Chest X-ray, AP view. Patient: 4 years old, sex F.
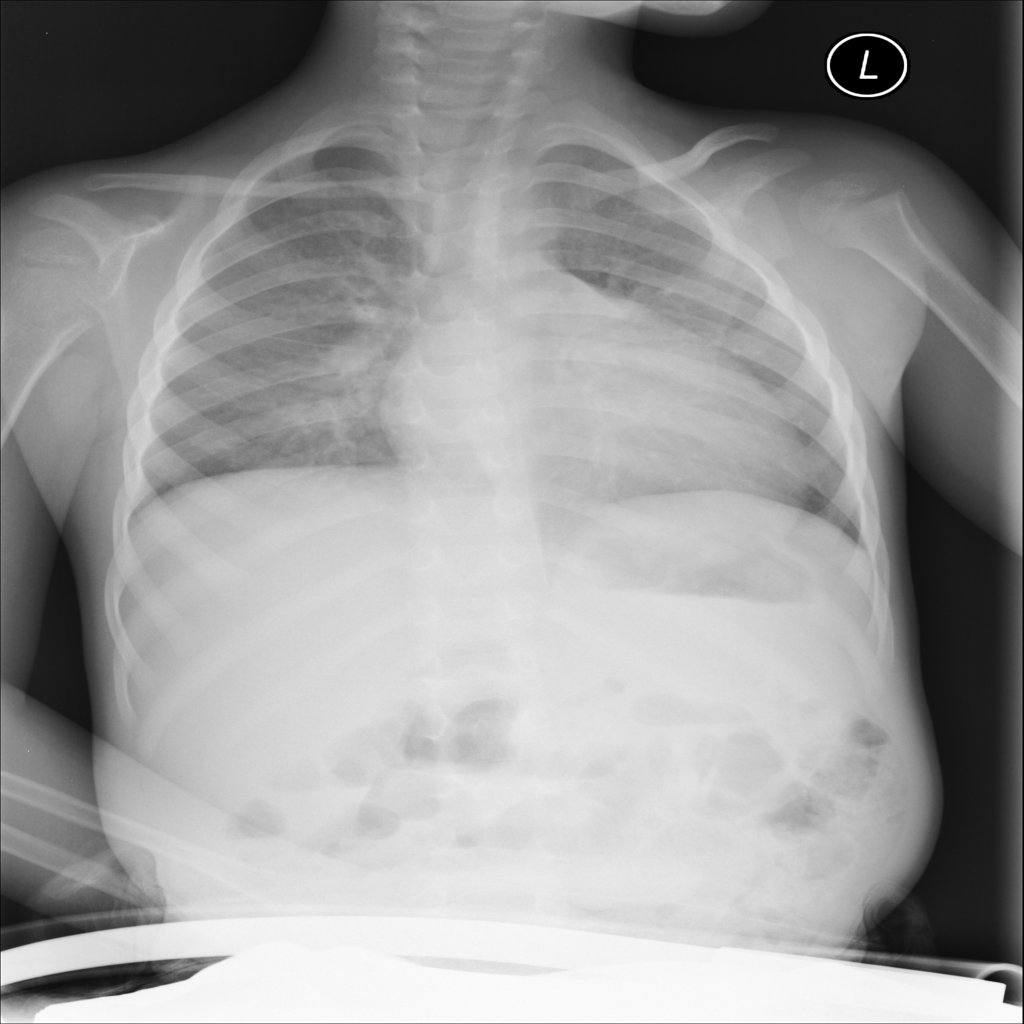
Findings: No Finding